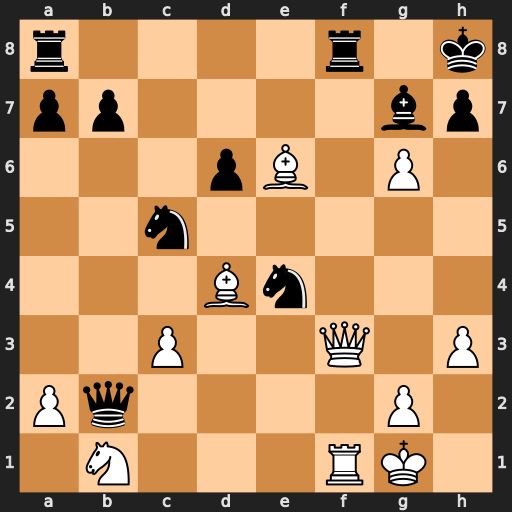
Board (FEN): r4r1k/pp4bp/3pB1P1/2n5/3Bn3/2P2Q1P/Pq4P1/1N3RK1
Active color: w
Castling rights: -
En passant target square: -
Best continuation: Qxf8+ Rxf8 Rxf8#